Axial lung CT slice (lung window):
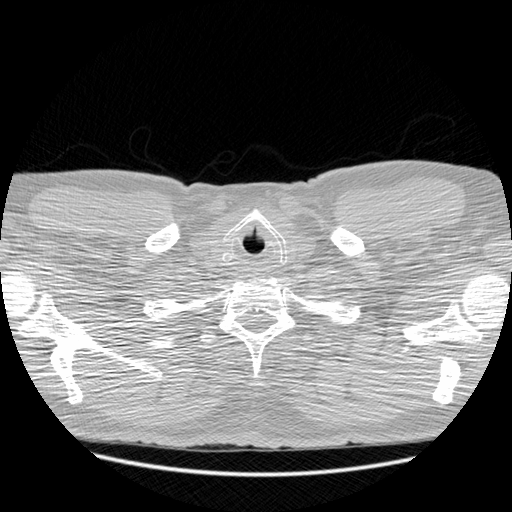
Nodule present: no